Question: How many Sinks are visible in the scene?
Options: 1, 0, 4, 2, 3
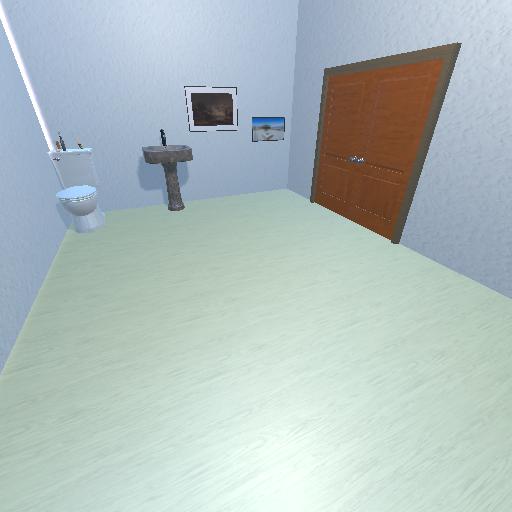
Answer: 1